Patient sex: M
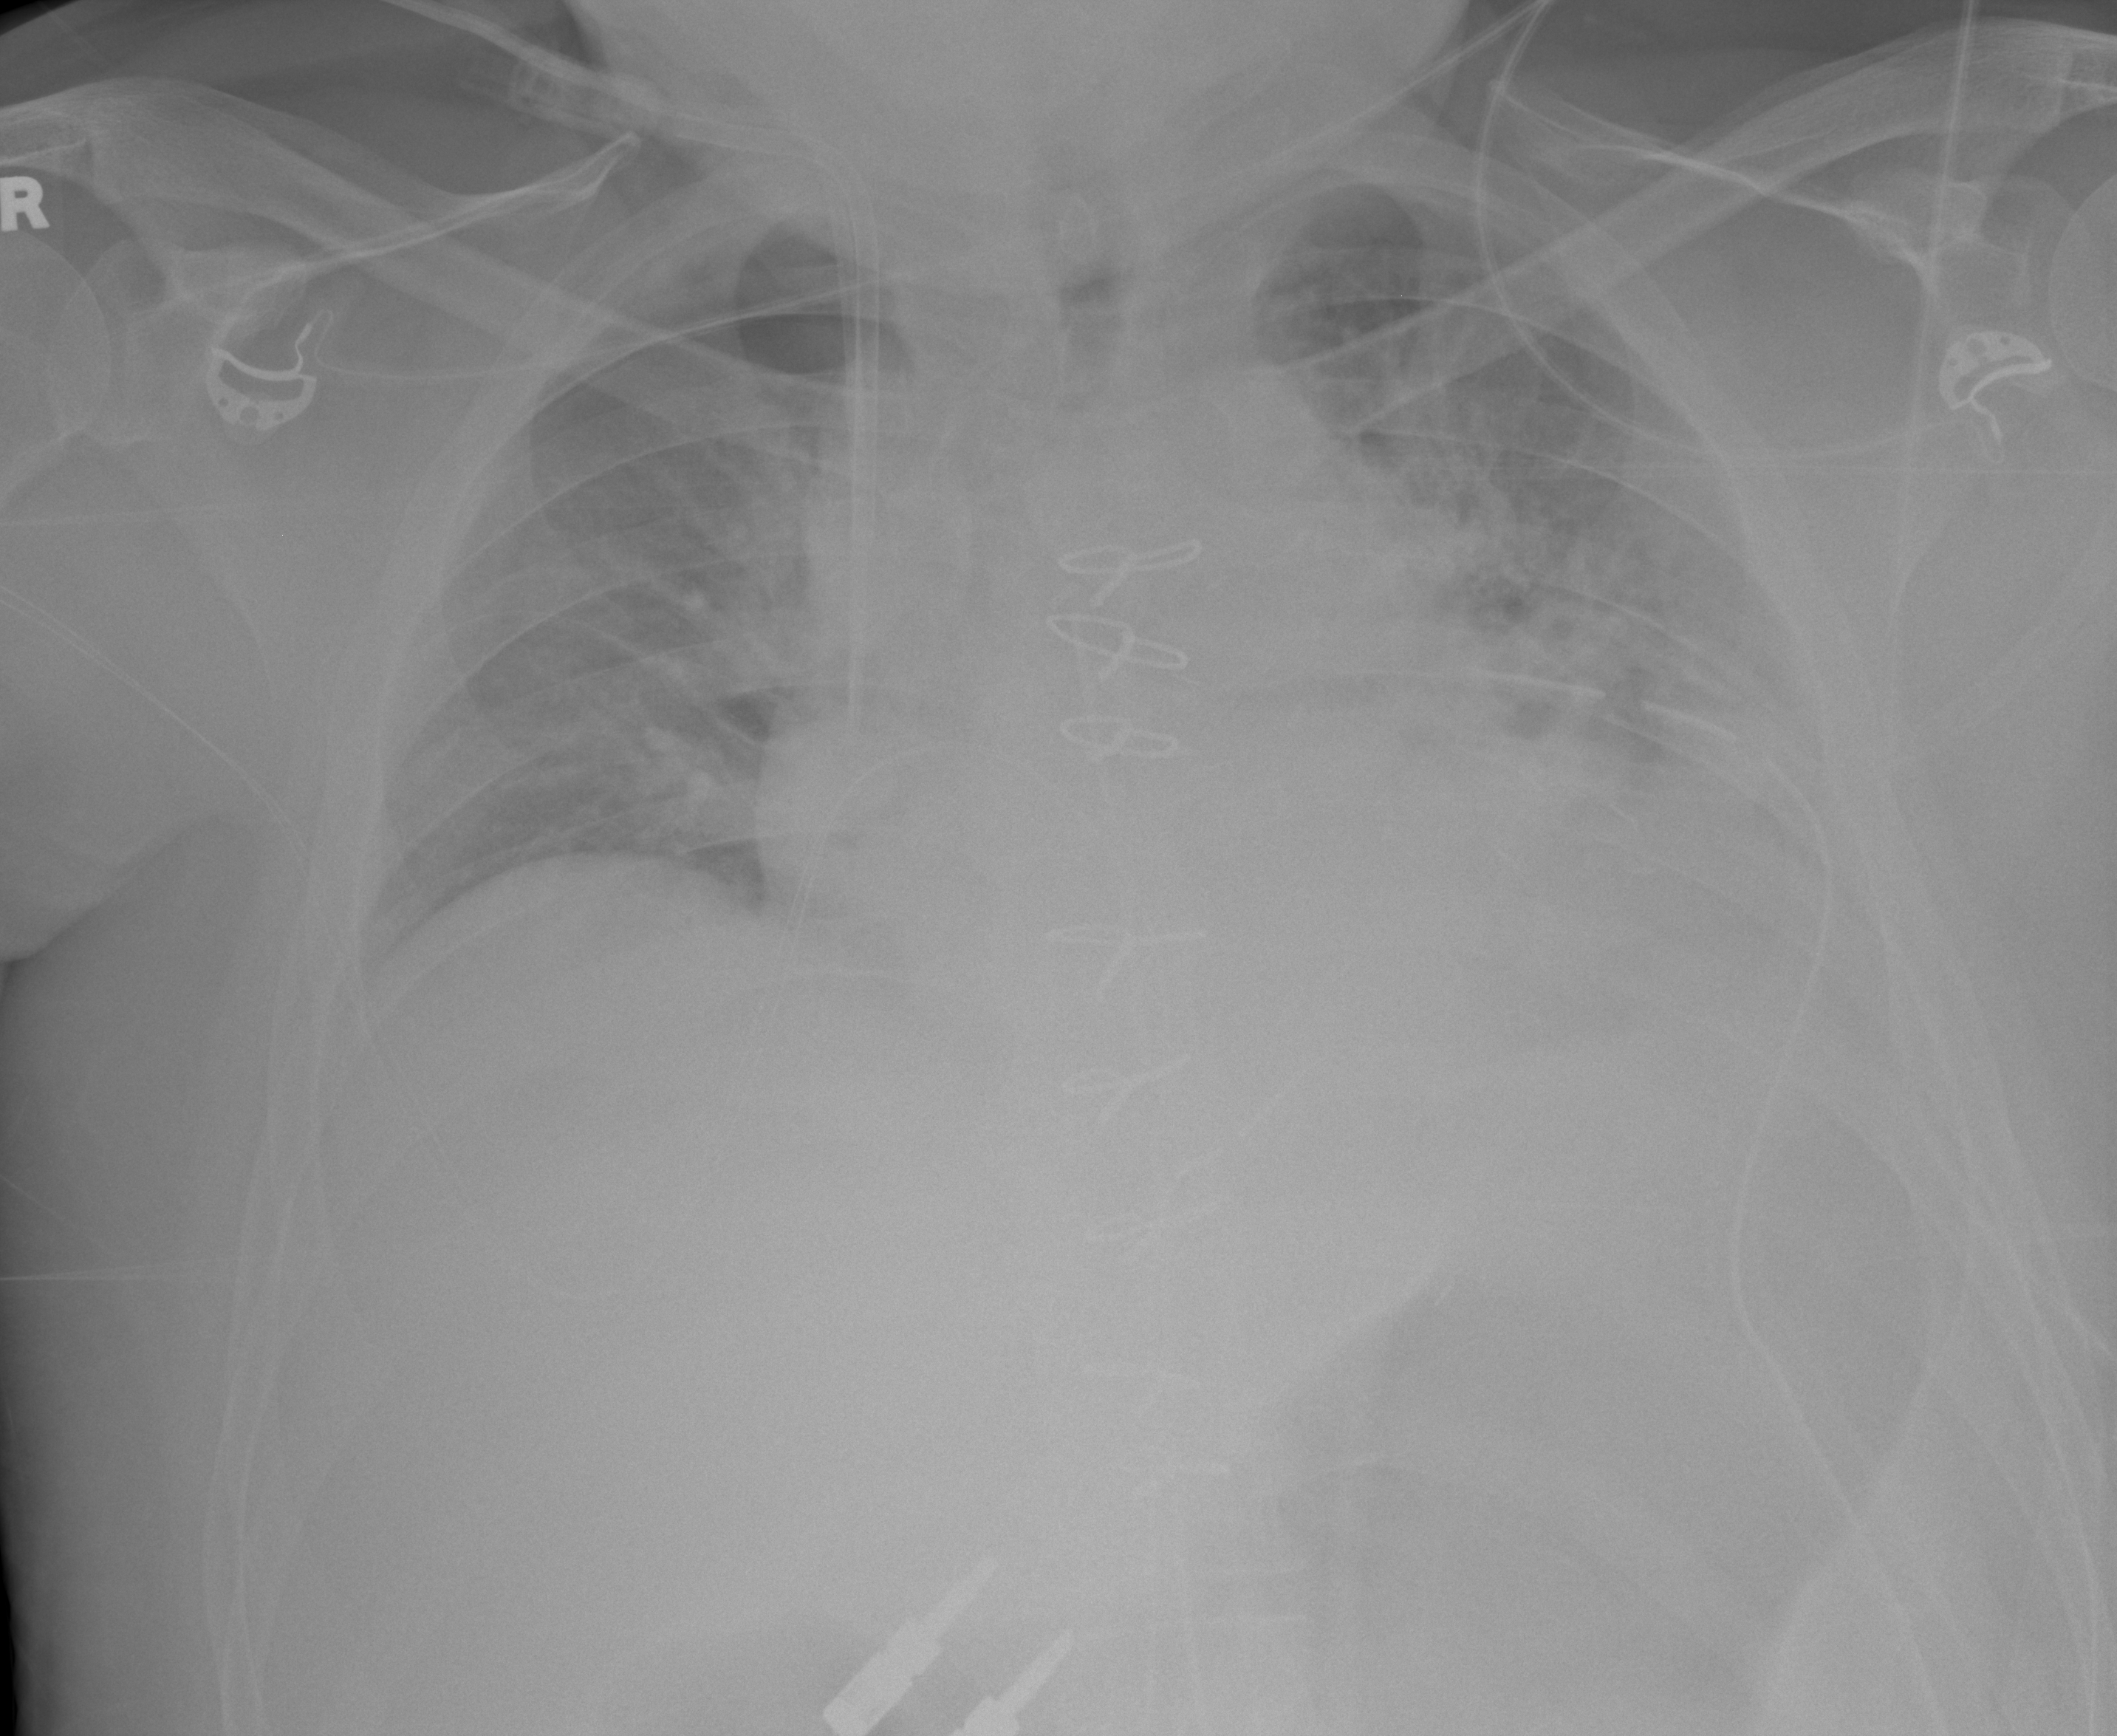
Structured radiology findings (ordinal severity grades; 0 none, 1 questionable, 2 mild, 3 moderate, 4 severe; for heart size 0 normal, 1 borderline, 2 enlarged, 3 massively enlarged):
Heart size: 2
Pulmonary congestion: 2
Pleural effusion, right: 0
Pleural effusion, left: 2
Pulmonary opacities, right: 0
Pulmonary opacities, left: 0
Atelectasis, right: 0
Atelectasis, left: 2